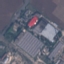
Land use / land cover: Industrial